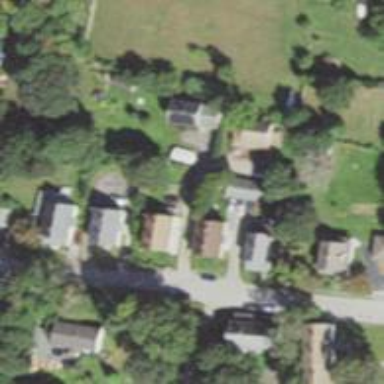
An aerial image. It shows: Residential driveway serving as service road.